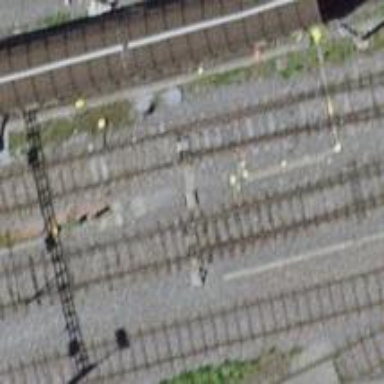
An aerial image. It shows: Railway switch.